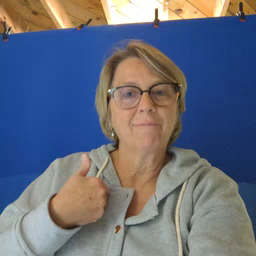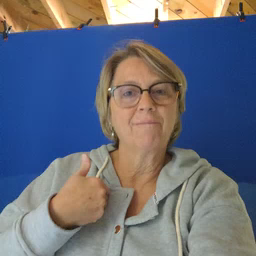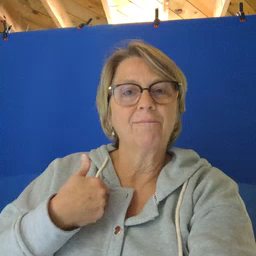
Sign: have